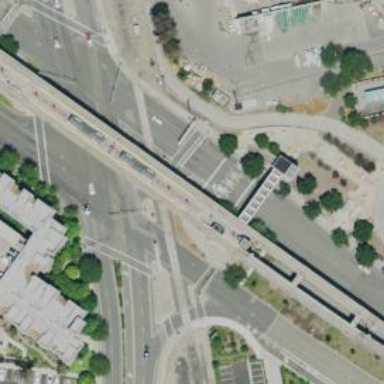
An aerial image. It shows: Bridge with light rail platform for public transport.